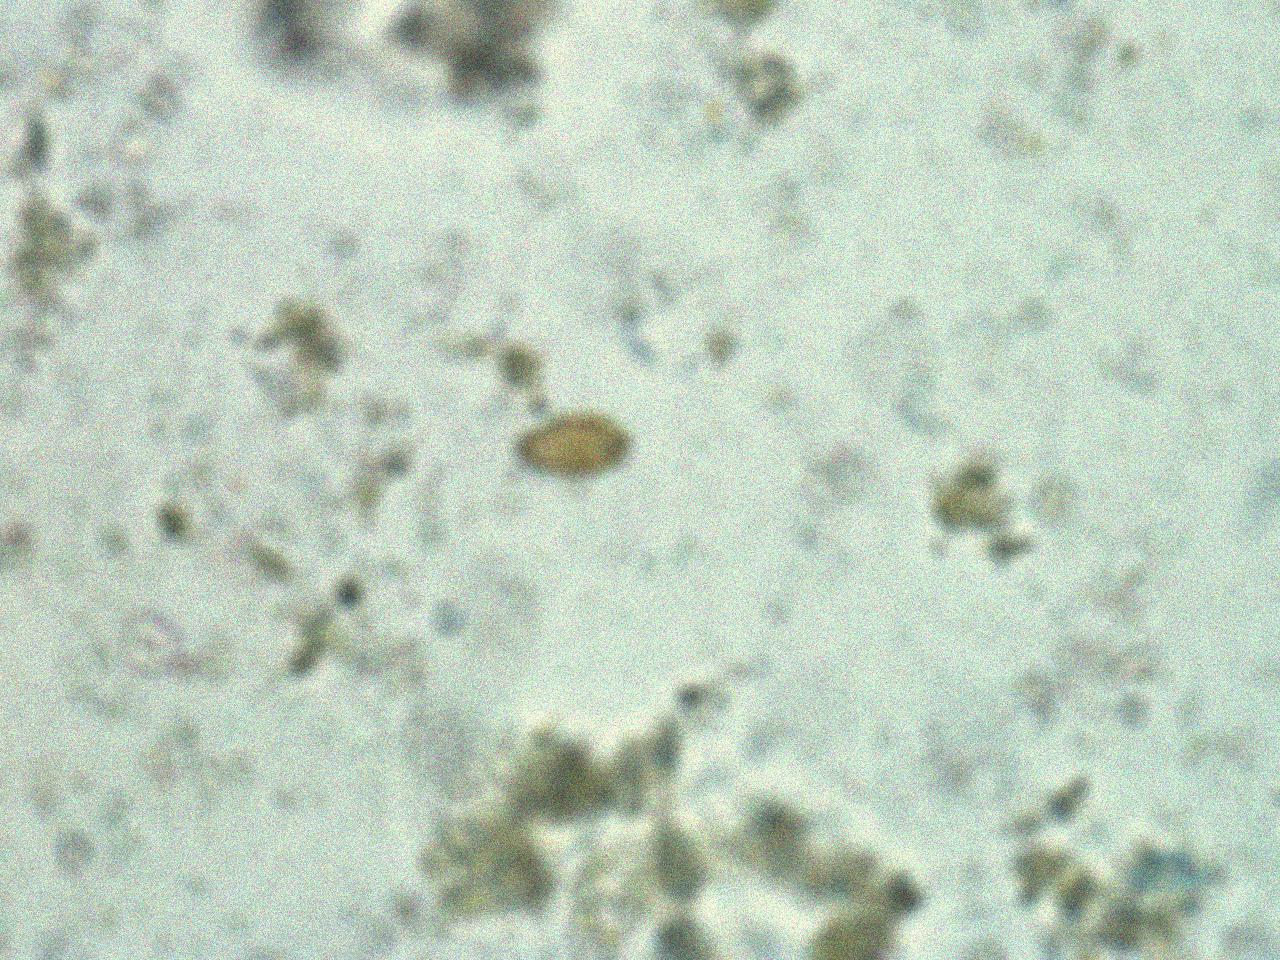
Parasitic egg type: Opisthorchis viverrine